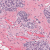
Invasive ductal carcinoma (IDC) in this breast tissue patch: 0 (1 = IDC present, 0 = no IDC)